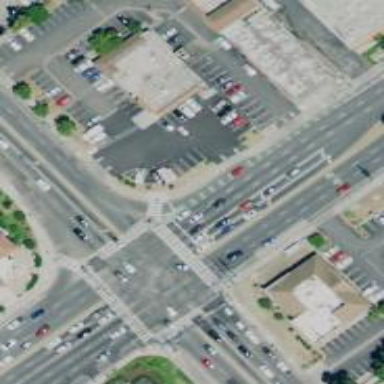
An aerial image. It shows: Footway located on traffic island.